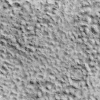
Atmospheric dust classification: not_dusty